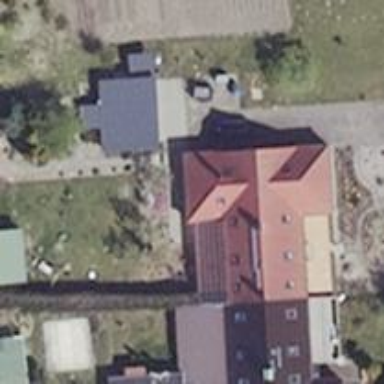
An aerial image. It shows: Semi-detached house.